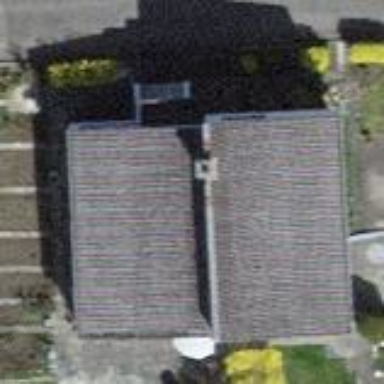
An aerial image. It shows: Residential building with tiled roof.